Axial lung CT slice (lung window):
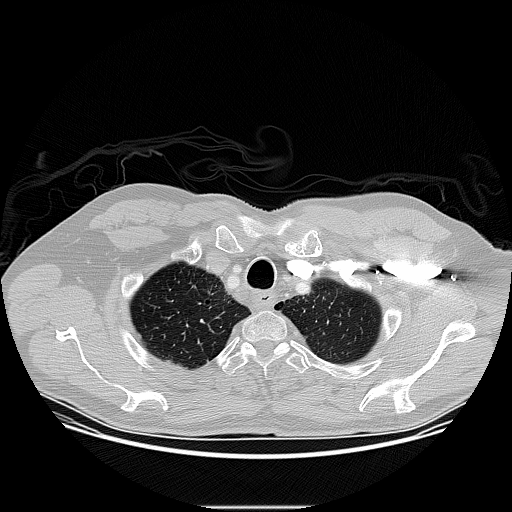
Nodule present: no